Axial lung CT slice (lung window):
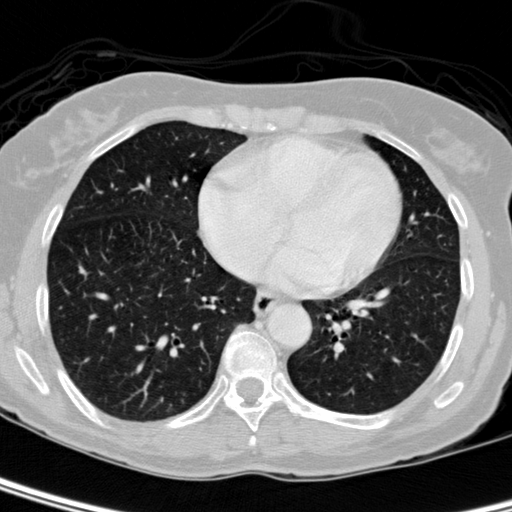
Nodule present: no